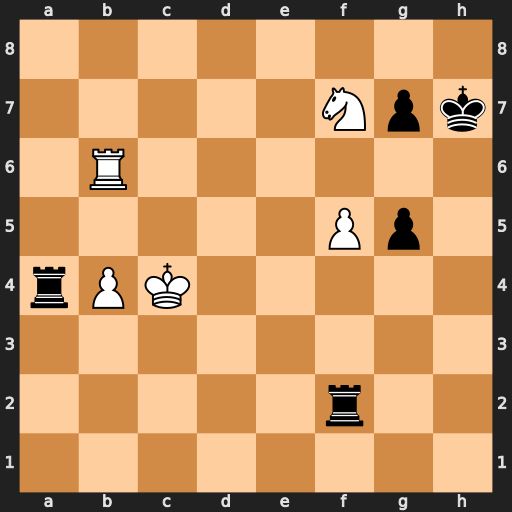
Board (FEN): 8/5Npk/1R6/5Pp1/rPK5/8/5r2/8
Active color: w
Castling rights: -
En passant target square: -
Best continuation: Nxg5+ Kh8 Rb8#